Question: I would like to create a figure where subplots are added dynamically within a for-loop. It should be possible to define the width and height of each subplot in centimeters, that is, the more subplots are added, the bigger the figure needs to be to make room for 'incoming' subplots.
In my case, so that the . I came across this <URL> could solve this problem?
I tried out the code as described in the first post, but this couldn't solve my problem (it sets the final figure size, but the more subplots are added to the figure the smaller each subplot gets, as shown in this example):
'''
import matplotlib.pyplot as plt
# set number of plots
n_subplots = 2
def set_size(w,h,ax=None):
""" w, h: width, height in inches """
if not ax: ax=plt.gca()
l = ax.figure.subplotpars.left
r = ax.figure.subplotpars.right
t = ax.figure.subplotpars.top
b = ax.figure.subplotpars.bottom
figw = float(w)/(r-l)
figh = float(h)/(t-b)
ax.figure.set_size_inches(figw, figh)
fig = plt.figure()
for idx in range(0,n_subplots):
ax = fig.add_subplot(n_subplots,1,idx+1)
ax.plot([1,3,2])
set_size(5,5,ax=ax)
plt.show()
'''

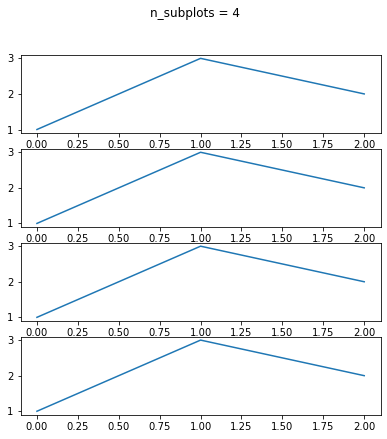
Answer: You're setting the same figure size (5,5) regardless of the number of subplots. If I understood your question correctly, I think you want to set the height to be proportional to the number of subplots.
However, you'd be better off to create the figure with the right size from the get-go. The code that you are providing gives the correct layout only because you know before hand how many subplots your going to create (in 'fig.add_subplot(n_subplots,...)'). If you are trying to add subplots without knowing the total number of subplot rows you need, the problem is more complicated.
'''
n_subplots = 4
ax_w = 5
ax_h = 5
dpi = 100
fig = plt.figure(figsize=(ax_w, ax_h), dpi=dpi)
for idx in range(0,n_subplots):
ax = fig.add_subplot(n_subplots,1,idx+1)
ax.plot([1,3,2])
fig.set_size_inches(ax_w,ax_h*n_subplots)
fig.tight_layout()
'''
<URL>